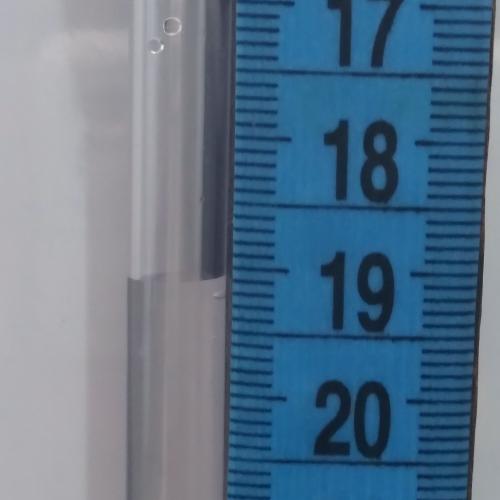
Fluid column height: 19.1 cm